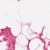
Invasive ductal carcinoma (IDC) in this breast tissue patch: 0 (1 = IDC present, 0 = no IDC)